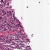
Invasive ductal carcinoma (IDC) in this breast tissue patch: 1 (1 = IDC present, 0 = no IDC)